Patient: sex F, age 33
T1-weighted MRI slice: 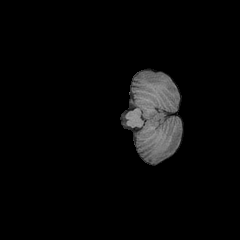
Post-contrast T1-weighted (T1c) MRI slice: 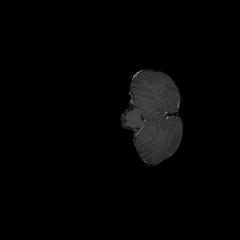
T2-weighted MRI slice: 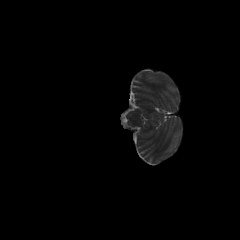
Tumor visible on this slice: no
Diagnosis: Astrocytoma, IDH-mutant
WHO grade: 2